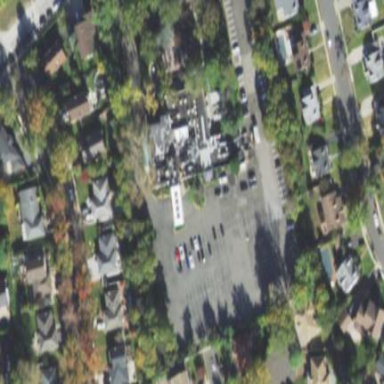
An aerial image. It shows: Retail building.